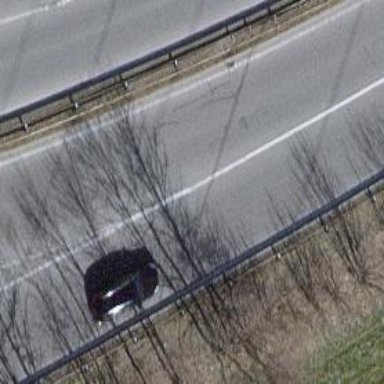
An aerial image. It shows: Asphalt motorway link.